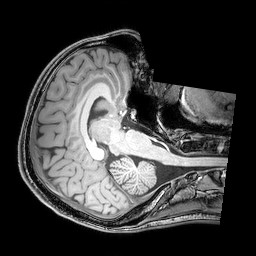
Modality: T1w
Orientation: axial
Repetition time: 0.00828 s
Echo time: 0.00388 s